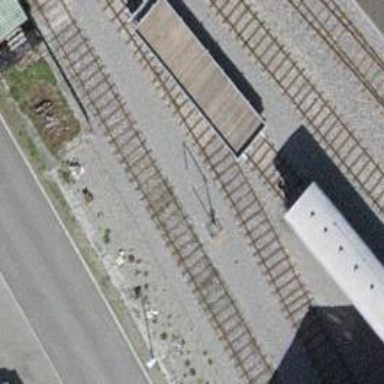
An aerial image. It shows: Railway yard used for servicing trains.